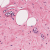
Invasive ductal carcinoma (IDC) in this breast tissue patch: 0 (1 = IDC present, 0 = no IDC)